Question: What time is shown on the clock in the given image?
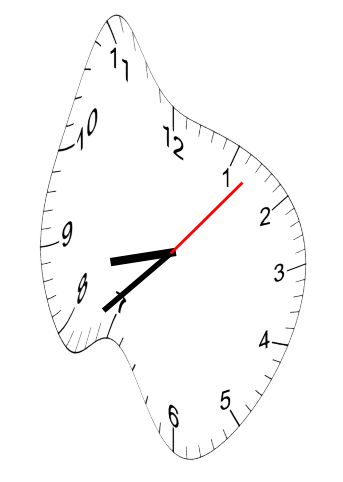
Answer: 08:38:07